Frequency: 85000
Velocity: 0,2635
Power: 36,4
Pulse duration: 0,0000001
Pass count: 1
Magnification: 10
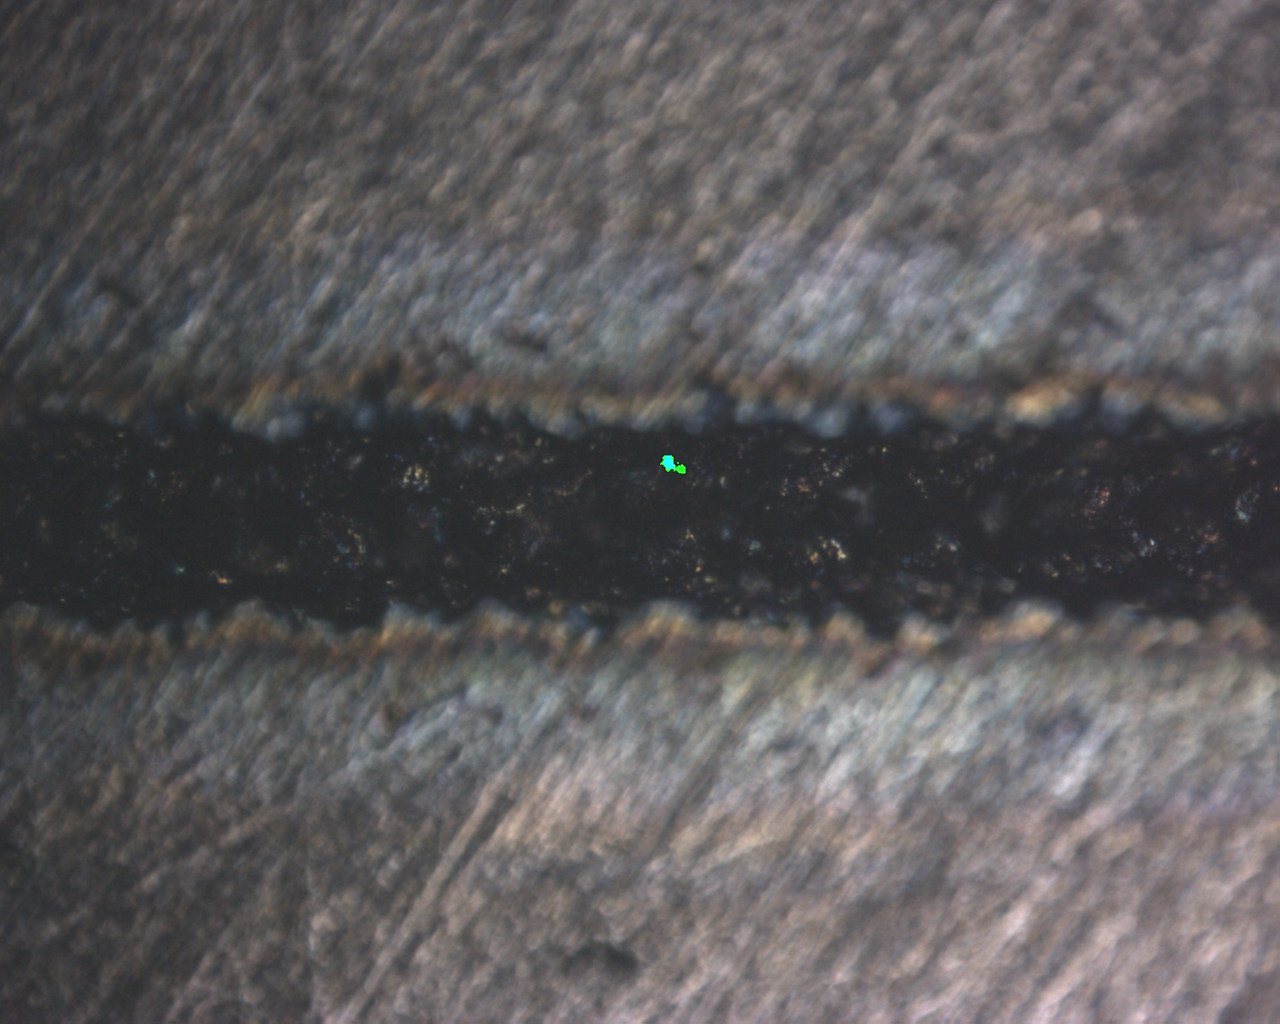
Measured width: 125.014
Other width: 79.495